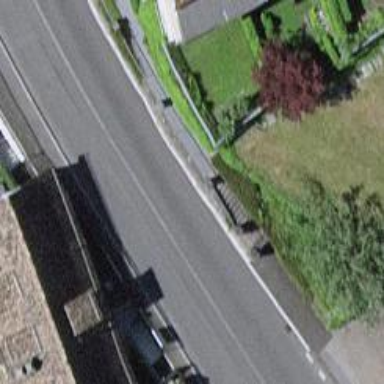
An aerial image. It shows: Set of steps on the road.